Question:
I ran my app in the emulator. Where do I even begin?
First line from LogCat:
11-28 23:41:03.912: ERROR/AndroidRuntime(391): FATAL EXCEPTION: main
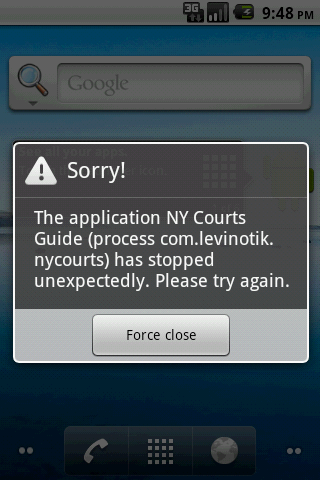
Answer: If you are using eclipse then open the debug view. One of the windows is logcat. Watch that window and when the app crashes there will be a stream of red text (or click the circled e in the filters above the window). The first line will be the actual reason for the crash, more useful will be a line about halfway down that starts with 'caused by ..'.
Figure out what caused it and then do some research to find a solution. Sometimes it is as easy as 'caused by activity not in manifest file. Did you add activity to the manifest?' and then other times it takes some digging.
You can also copy and paste the logcat code from that window and add to your question for more help.